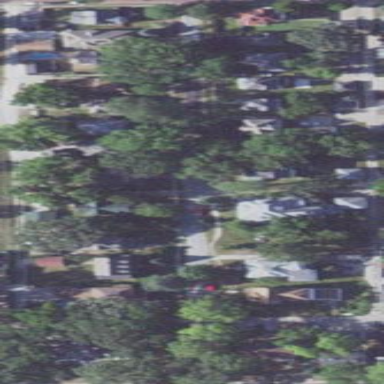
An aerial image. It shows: Residential area designated as historic district.